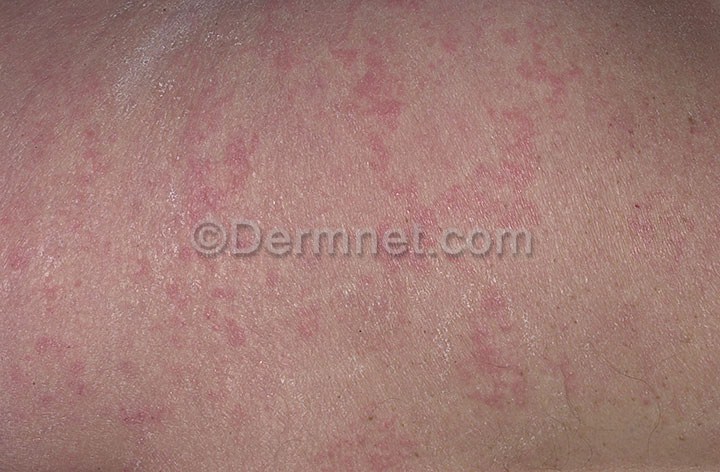
Disease: Tinea Ringworm Candidiasis and other Fungal Infections